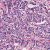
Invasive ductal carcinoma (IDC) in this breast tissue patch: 1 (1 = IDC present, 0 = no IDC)